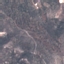
Label: HerbaceousVegetation